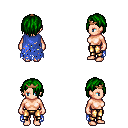
a pixel art fantasy rpg character, female body template, human, light skin, blue tattered cape, gold greaves, green bangs hairstyle, bronze tiara, four views (front, back, left, right), 2x2 character sprite sheet, small pixel art, hard edges, no anti-aliasing